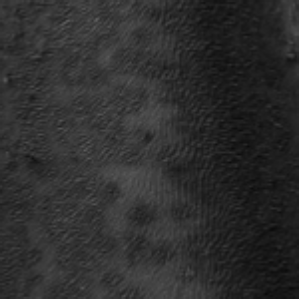
Label: frost